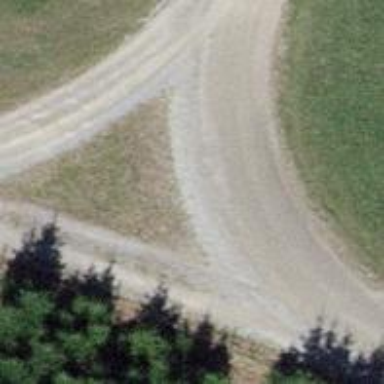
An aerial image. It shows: Track with grade 2 gravel surface.